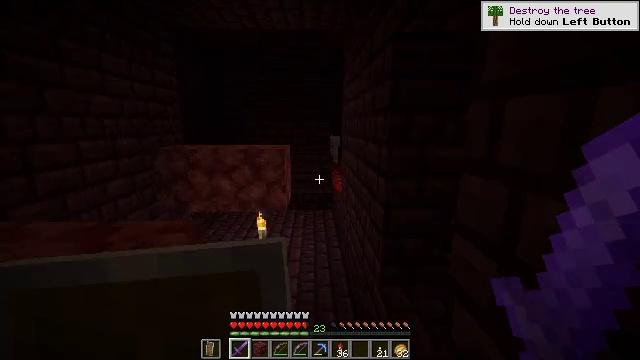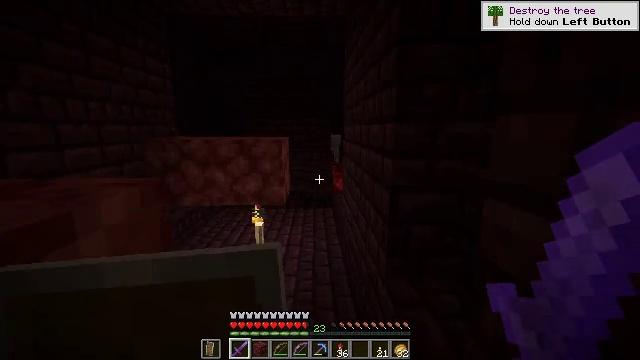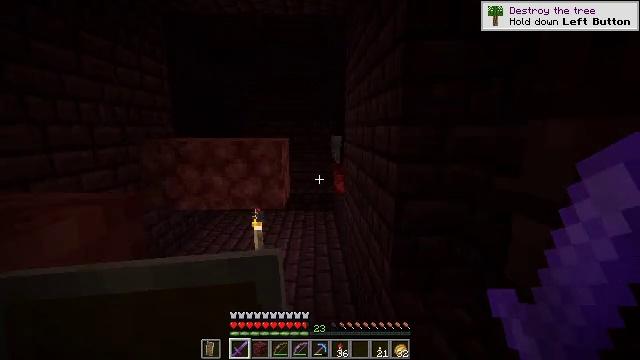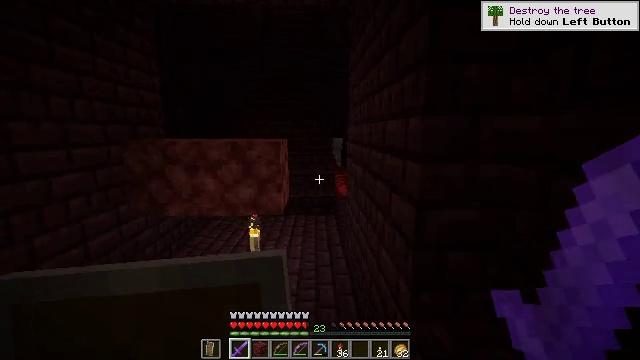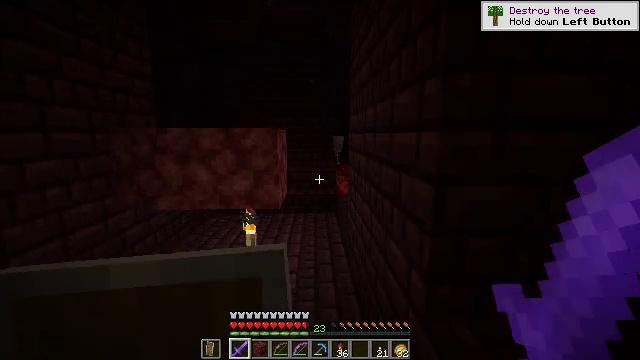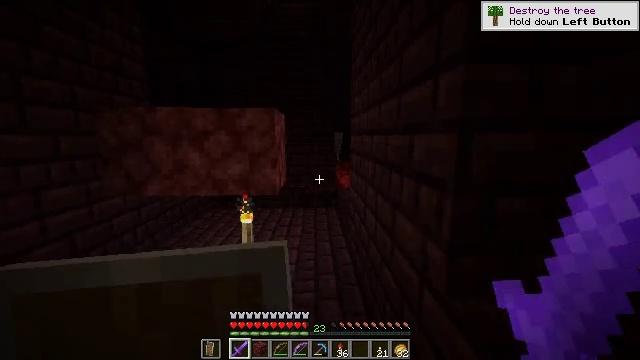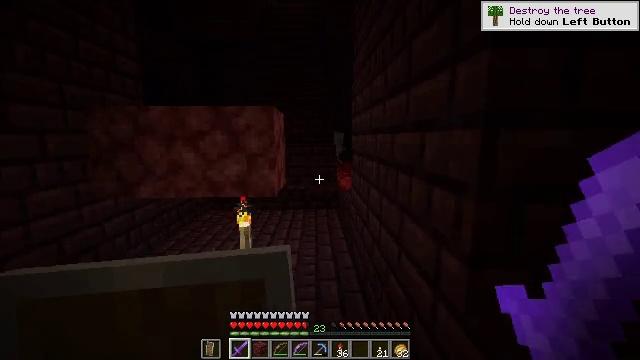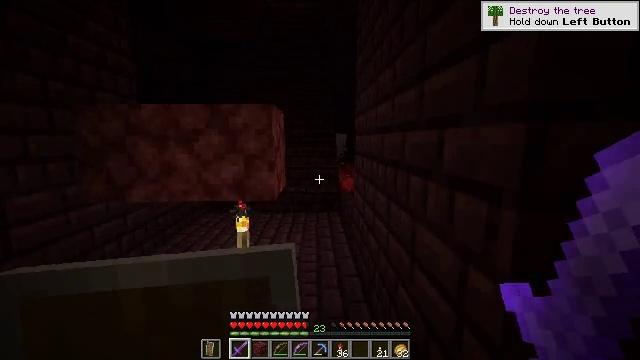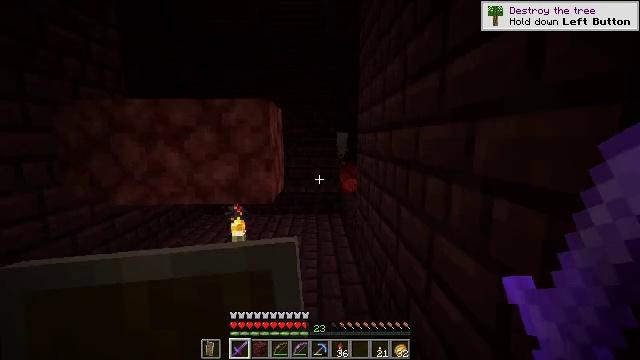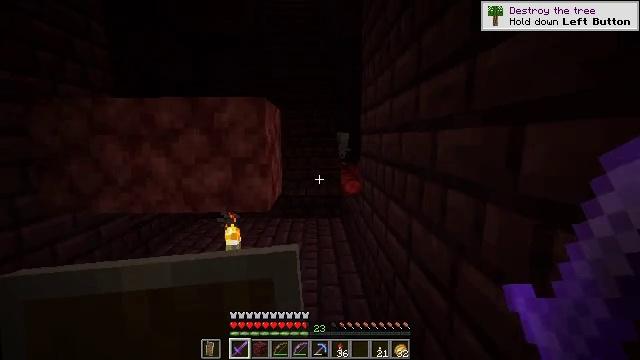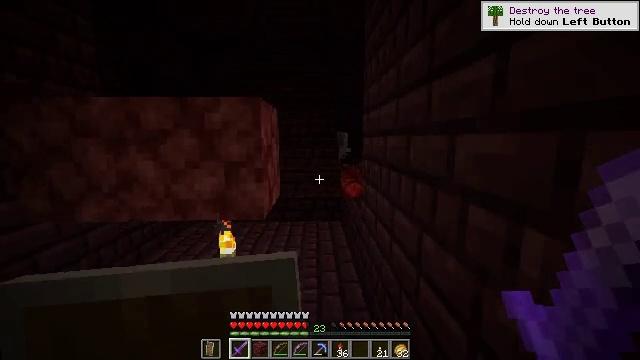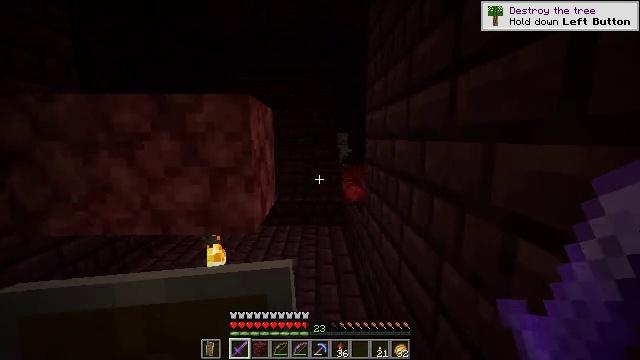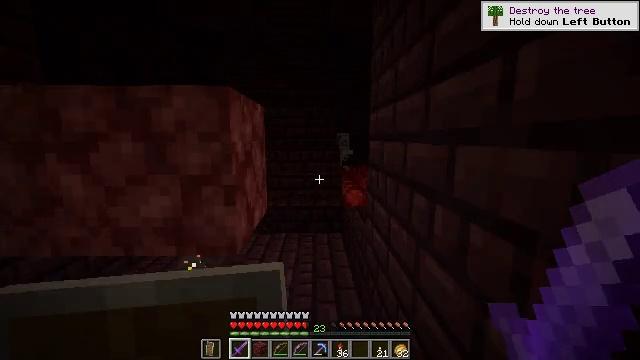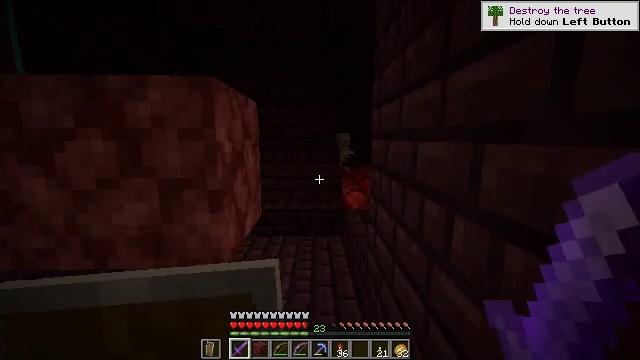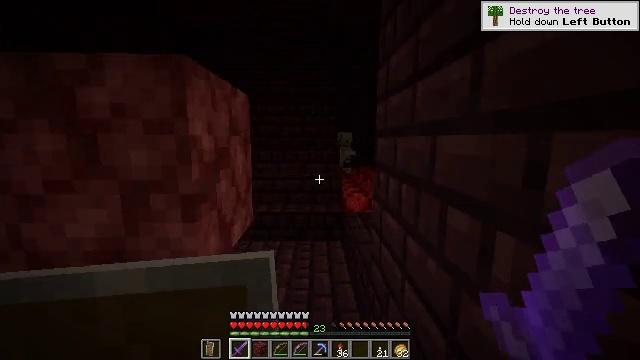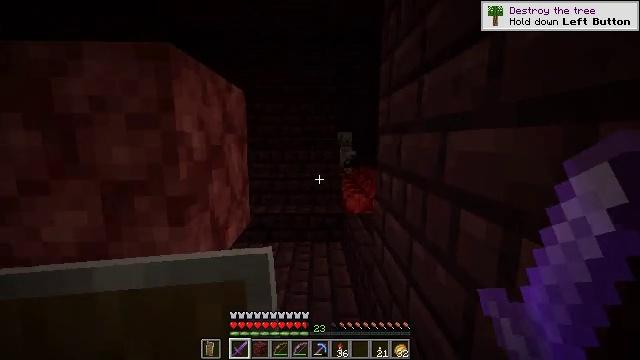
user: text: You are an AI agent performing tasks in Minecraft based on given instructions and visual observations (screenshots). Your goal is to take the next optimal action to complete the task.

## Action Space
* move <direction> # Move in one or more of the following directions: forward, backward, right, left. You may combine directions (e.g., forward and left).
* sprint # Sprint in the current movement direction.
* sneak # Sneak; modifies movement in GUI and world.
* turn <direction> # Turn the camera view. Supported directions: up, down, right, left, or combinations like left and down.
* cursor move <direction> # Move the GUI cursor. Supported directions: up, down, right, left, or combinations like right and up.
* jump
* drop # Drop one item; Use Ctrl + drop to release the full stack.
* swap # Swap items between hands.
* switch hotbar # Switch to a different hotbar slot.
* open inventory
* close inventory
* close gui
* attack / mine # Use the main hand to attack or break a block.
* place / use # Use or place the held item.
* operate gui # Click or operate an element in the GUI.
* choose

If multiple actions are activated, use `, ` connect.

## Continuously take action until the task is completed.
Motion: motion action
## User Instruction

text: Collect nether wart by breaking it.
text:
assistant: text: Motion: move forward
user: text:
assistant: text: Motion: move forward
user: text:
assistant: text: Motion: move forward
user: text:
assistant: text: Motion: move forward
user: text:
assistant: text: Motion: move forward
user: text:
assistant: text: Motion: move forward
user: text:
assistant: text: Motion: move forward
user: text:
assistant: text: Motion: move forward
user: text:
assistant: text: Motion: move forward
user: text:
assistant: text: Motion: move forward
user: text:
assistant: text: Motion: move forward
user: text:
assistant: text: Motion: move forward
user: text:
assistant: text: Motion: move forward
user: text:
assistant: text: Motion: move forward
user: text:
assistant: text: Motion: move forward
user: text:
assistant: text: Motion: move forward
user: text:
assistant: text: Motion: move forward
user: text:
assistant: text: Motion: move forward
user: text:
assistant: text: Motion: move forward
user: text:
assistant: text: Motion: move forward
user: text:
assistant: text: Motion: move forward
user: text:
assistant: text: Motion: move forward
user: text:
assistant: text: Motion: move forward
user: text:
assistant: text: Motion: move forward
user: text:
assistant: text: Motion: move forward
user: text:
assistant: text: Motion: move forward and move left, turn right
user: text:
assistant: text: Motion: move forward and move left
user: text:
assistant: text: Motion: move forward and move left, turn right
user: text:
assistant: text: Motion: move forward and move left, turn right
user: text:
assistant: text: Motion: move forward and move left